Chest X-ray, AP view. Patient: 58 years old, sex F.
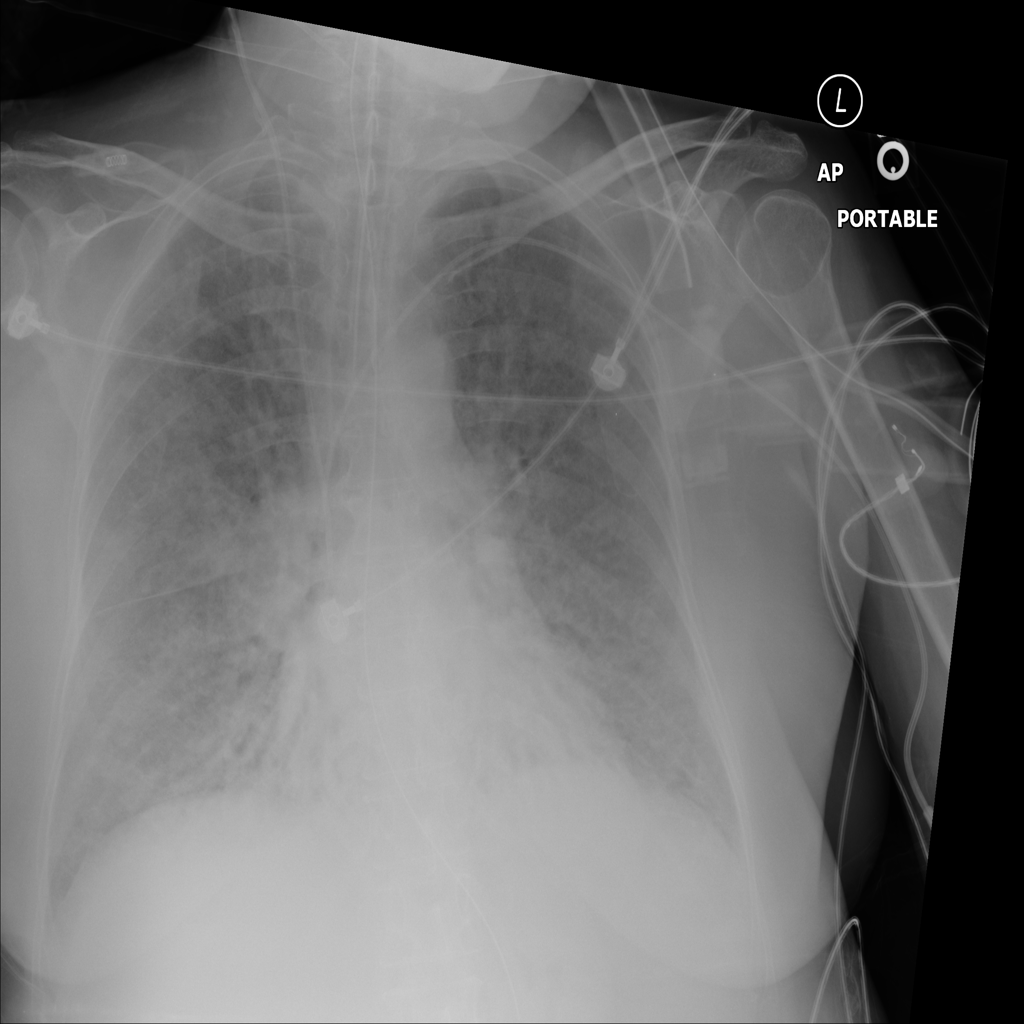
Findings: No Finding